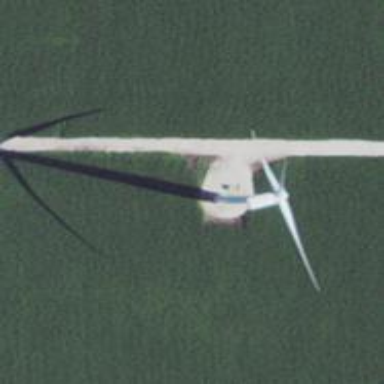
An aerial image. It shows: Wind generator powered by horizontal-axis wind turbine.